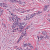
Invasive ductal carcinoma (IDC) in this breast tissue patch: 1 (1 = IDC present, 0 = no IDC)